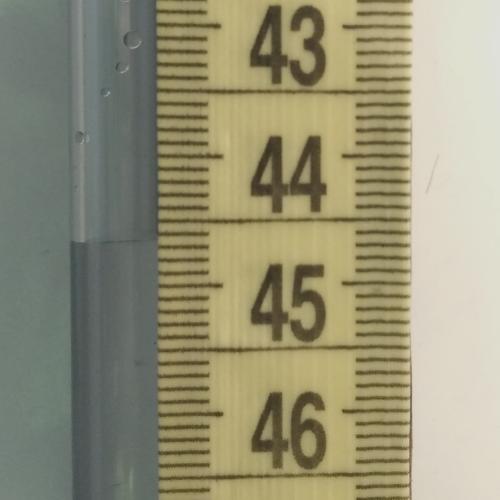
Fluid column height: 44.6 cm